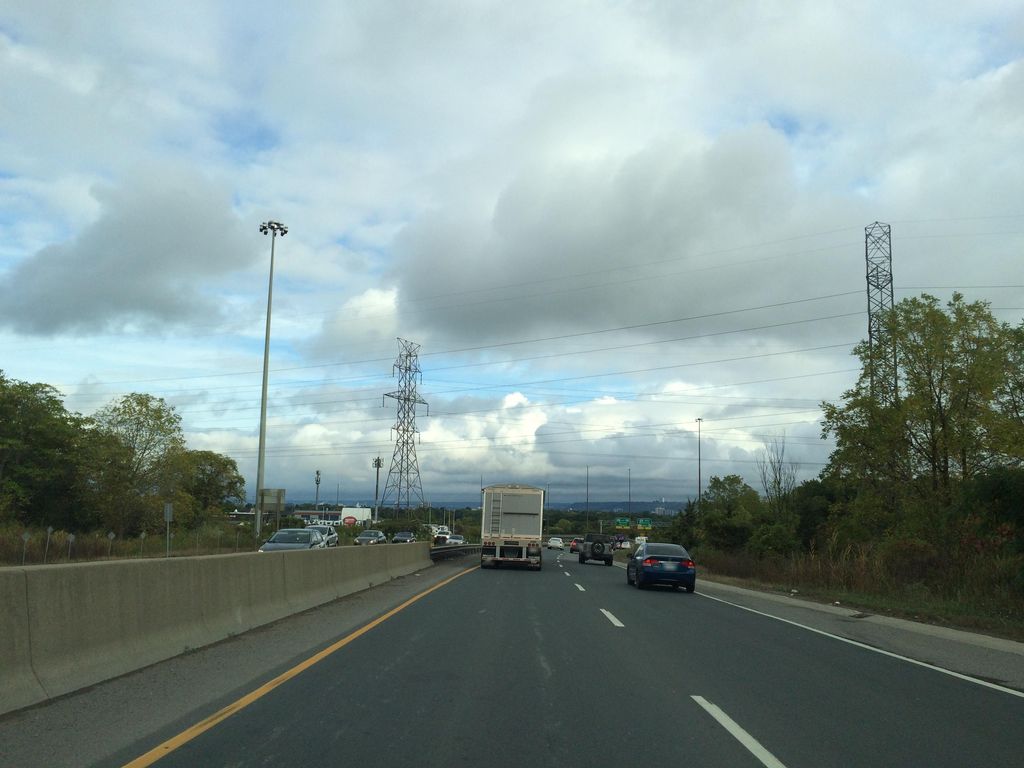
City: hamilton